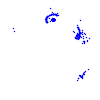
Particle: pion